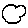
Label: cloud